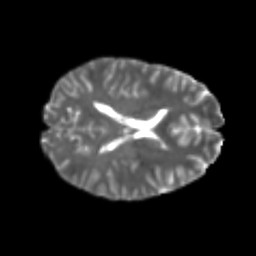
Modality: T2w
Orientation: axial
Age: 20
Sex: female
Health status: healthy
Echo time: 0.074 s